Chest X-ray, AP view. Patient: 31 years old, sex F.
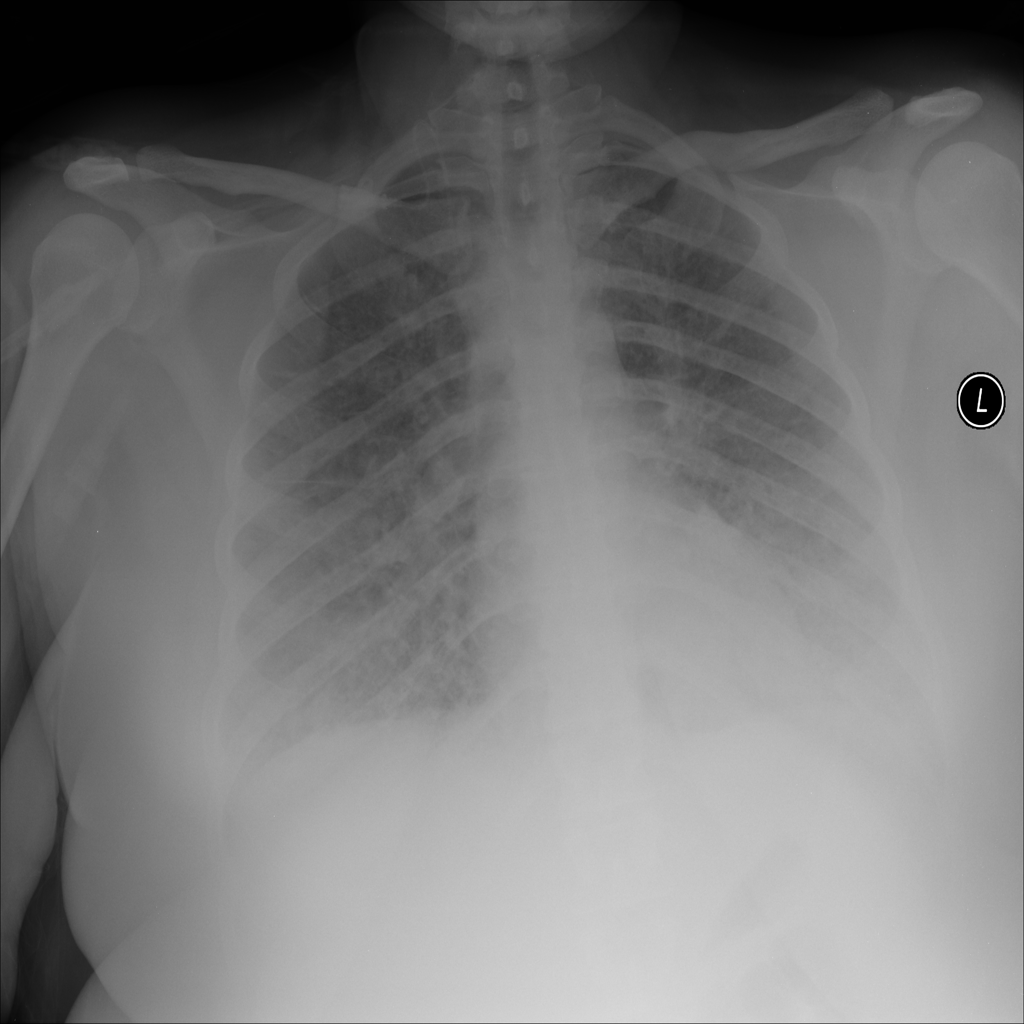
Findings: Edema, Effusion